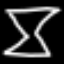
Label: hourglass